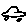
Label: car